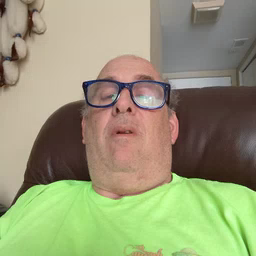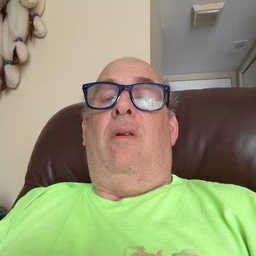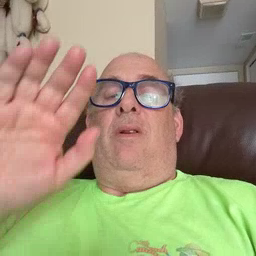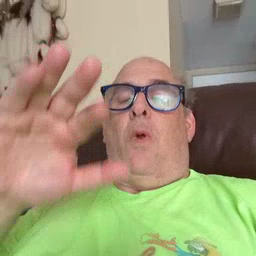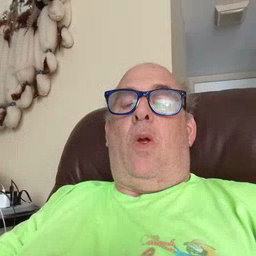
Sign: snow